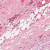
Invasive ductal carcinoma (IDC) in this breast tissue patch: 0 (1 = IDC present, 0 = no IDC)